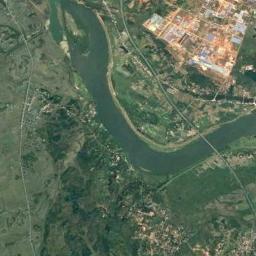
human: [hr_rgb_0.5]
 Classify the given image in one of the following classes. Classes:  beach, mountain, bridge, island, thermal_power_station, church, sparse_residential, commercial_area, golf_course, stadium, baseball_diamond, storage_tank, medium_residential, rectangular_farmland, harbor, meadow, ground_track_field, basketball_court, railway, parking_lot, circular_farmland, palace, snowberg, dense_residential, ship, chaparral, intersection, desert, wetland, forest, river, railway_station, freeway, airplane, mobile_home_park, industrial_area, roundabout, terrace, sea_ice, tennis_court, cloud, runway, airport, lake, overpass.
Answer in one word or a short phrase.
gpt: river